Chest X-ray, PA view. Patient: 44 years old, sex M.
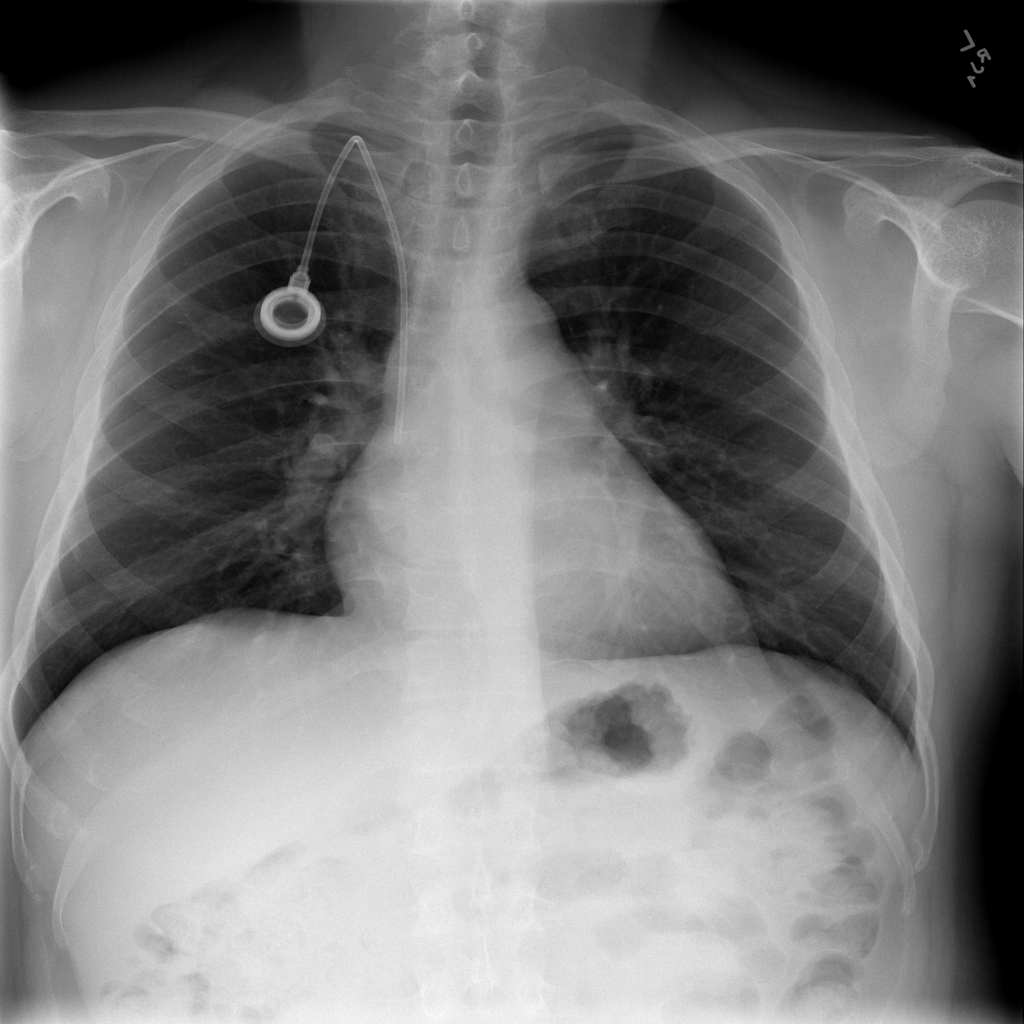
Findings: No Finding